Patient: sex M, age 80
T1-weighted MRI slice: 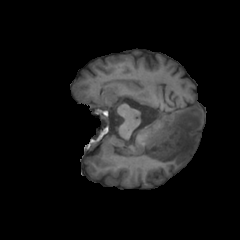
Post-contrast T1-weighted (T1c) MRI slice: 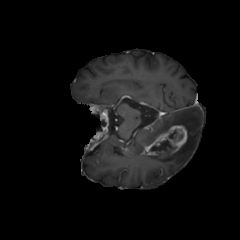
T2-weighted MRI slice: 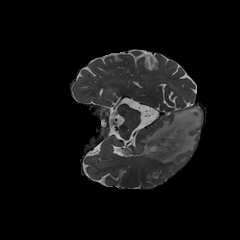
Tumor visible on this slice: yes
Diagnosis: Glioblastoma, IDH-wildtype
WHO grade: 4